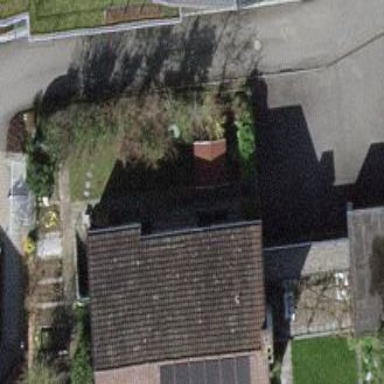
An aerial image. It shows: Residential building.